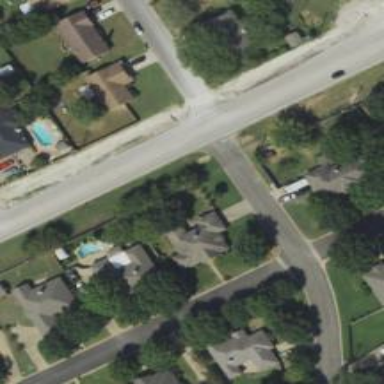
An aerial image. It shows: Residential road.